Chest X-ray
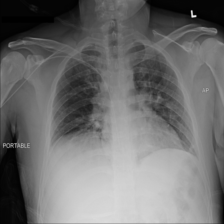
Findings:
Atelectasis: negative
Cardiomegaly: negative
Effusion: negative
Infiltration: negative
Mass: negative
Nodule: negative
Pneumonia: negative
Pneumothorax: negative
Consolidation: negative
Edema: negative
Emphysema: negative
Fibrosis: negative
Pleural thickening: negative
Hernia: negative